Question: Can anyone explain how can I insert the players from the JSON decoded output into a PHP array?
I'm using '$data = json_decode(file_get_contents('http://website.com/url/api/'), true);'
The JSON output:
>
My aim is to get the player names into an array and then use them in a foreach loop.
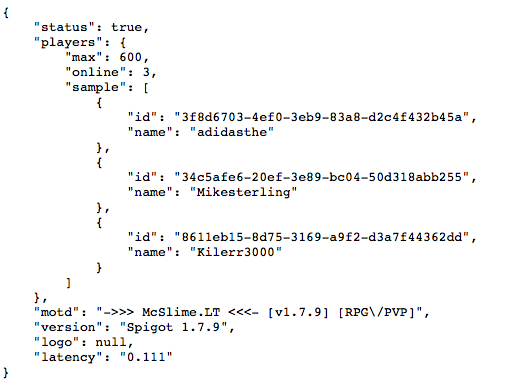
Answer: try this
'''
$data = json_decode(file_get_contents('http://website.com/url/api/'), true);
$players = array();
foreach($data["players"]["sample"] as $player ){
$players[] = $player['name'];
}
'''
if you want to foreach them it's pointless building an array with foreach, as they should be an array already. So you could just do whatever it is you want to do directly